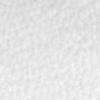
Label: no_change